Question: In my app for Mac I use the NSSharingServicePicker for mailing some items. My problem is that I want to set the default email address to be sent. How can I set this value to show it when the mail client opens??
I have this code:
'''
NSMutableArray *shareItems = [NSMutableArray arrayWithObject:@"MyText"];
NSArray *paths = NSSearchPathForDirectoriesInDomains(NSDocumentDirectory, NSUserDomainMask, YES);
NSString *documentsDirectory = [paths objectAtIndex:0];
NSString *fileName = [NSString stringWithFormat:@"%@/MyFile.pdf", documentsDirectory];
NSURL* tempFileURL = [NSURL fileURLWithPath:fileName];
[shareItems addObject:tempFileURL];
NSSharingServicePicker *sharingPicker = [[NSSharingServicePicker alloc] initWithItems:shareItems];
sharingPicker.delegate = self;
'''
This is what I want. I need to set the default destination address in the email.

Sorry for my poor english. Thanks in advance.
---
SOLVED:
'''
-(id<NSSharingServiceDelegate>)sharingServicePicker:(NSSharingServicePicker *)sharingServicePicker delegateForSharingService:(NSSharingService *)sharingService
{
[sharingService setRecipients:@[@"email@email.com"]];
[sharingService setSubject:@"MySubject"];
return self;
}
'''
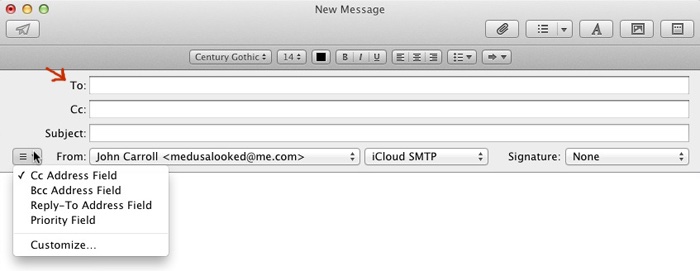
Answer: 'NSSharingServiceNameComposeEmail' is generally the standard way to achieve this:
'''
NSSharingService *service = [NSSharingService sharingServiceNamed:NSSharingServiceNameComposeEmail];
service.delegate = self;
service.recipients = @[@"tim.cook@apple.com"];
service.subject = [ NSString stringWithFormat:@"%@",NSLocalizedString(@"Re: Requested PDF",nil)];
[service performWithItems:shareItems];
'''
It's not exactly clear what you are doing with 'NSSharingServicePicker', although this code can be used with 'shareItems', so the file would be attached along with the body text.